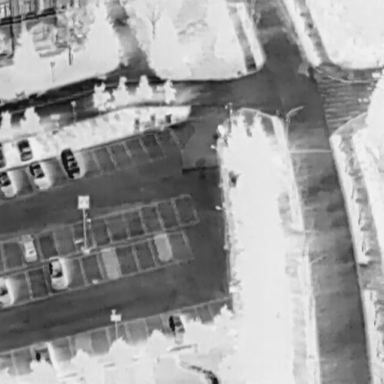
There are nine Cars in the infrared image.